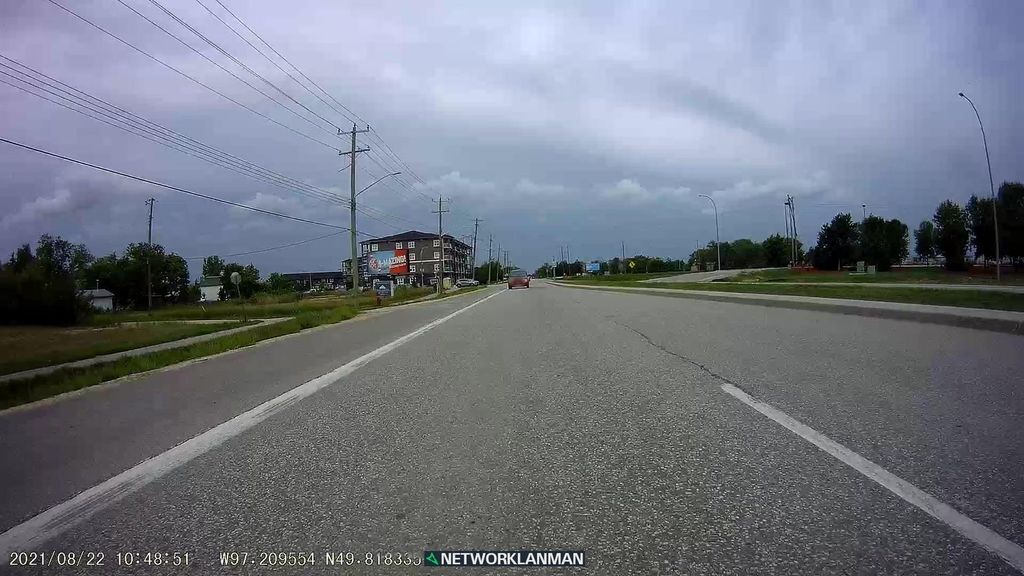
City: winnipeg